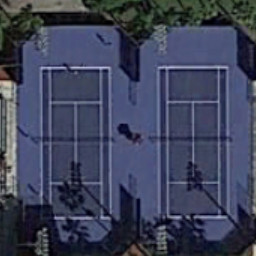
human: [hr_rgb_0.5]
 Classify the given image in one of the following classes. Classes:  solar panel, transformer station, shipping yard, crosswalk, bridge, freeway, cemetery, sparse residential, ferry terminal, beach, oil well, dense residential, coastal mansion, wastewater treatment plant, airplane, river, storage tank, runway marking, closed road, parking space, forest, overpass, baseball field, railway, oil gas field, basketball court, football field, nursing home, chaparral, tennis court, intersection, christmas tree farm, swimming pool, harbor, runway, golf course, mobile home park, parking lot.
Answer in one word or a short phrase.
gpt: tennis court